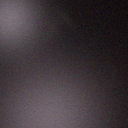
Screen state: off